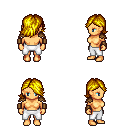
a pixel art fantasy rpg character, female body template, human, tanned skin, leather shoulder armor, white pants, blonde swoop hairstyle, leather bracers, four views (front, back, left, right), 2x2 character sprite sheet, small pixel art, hard edges, no anti-aliasing